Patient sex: M
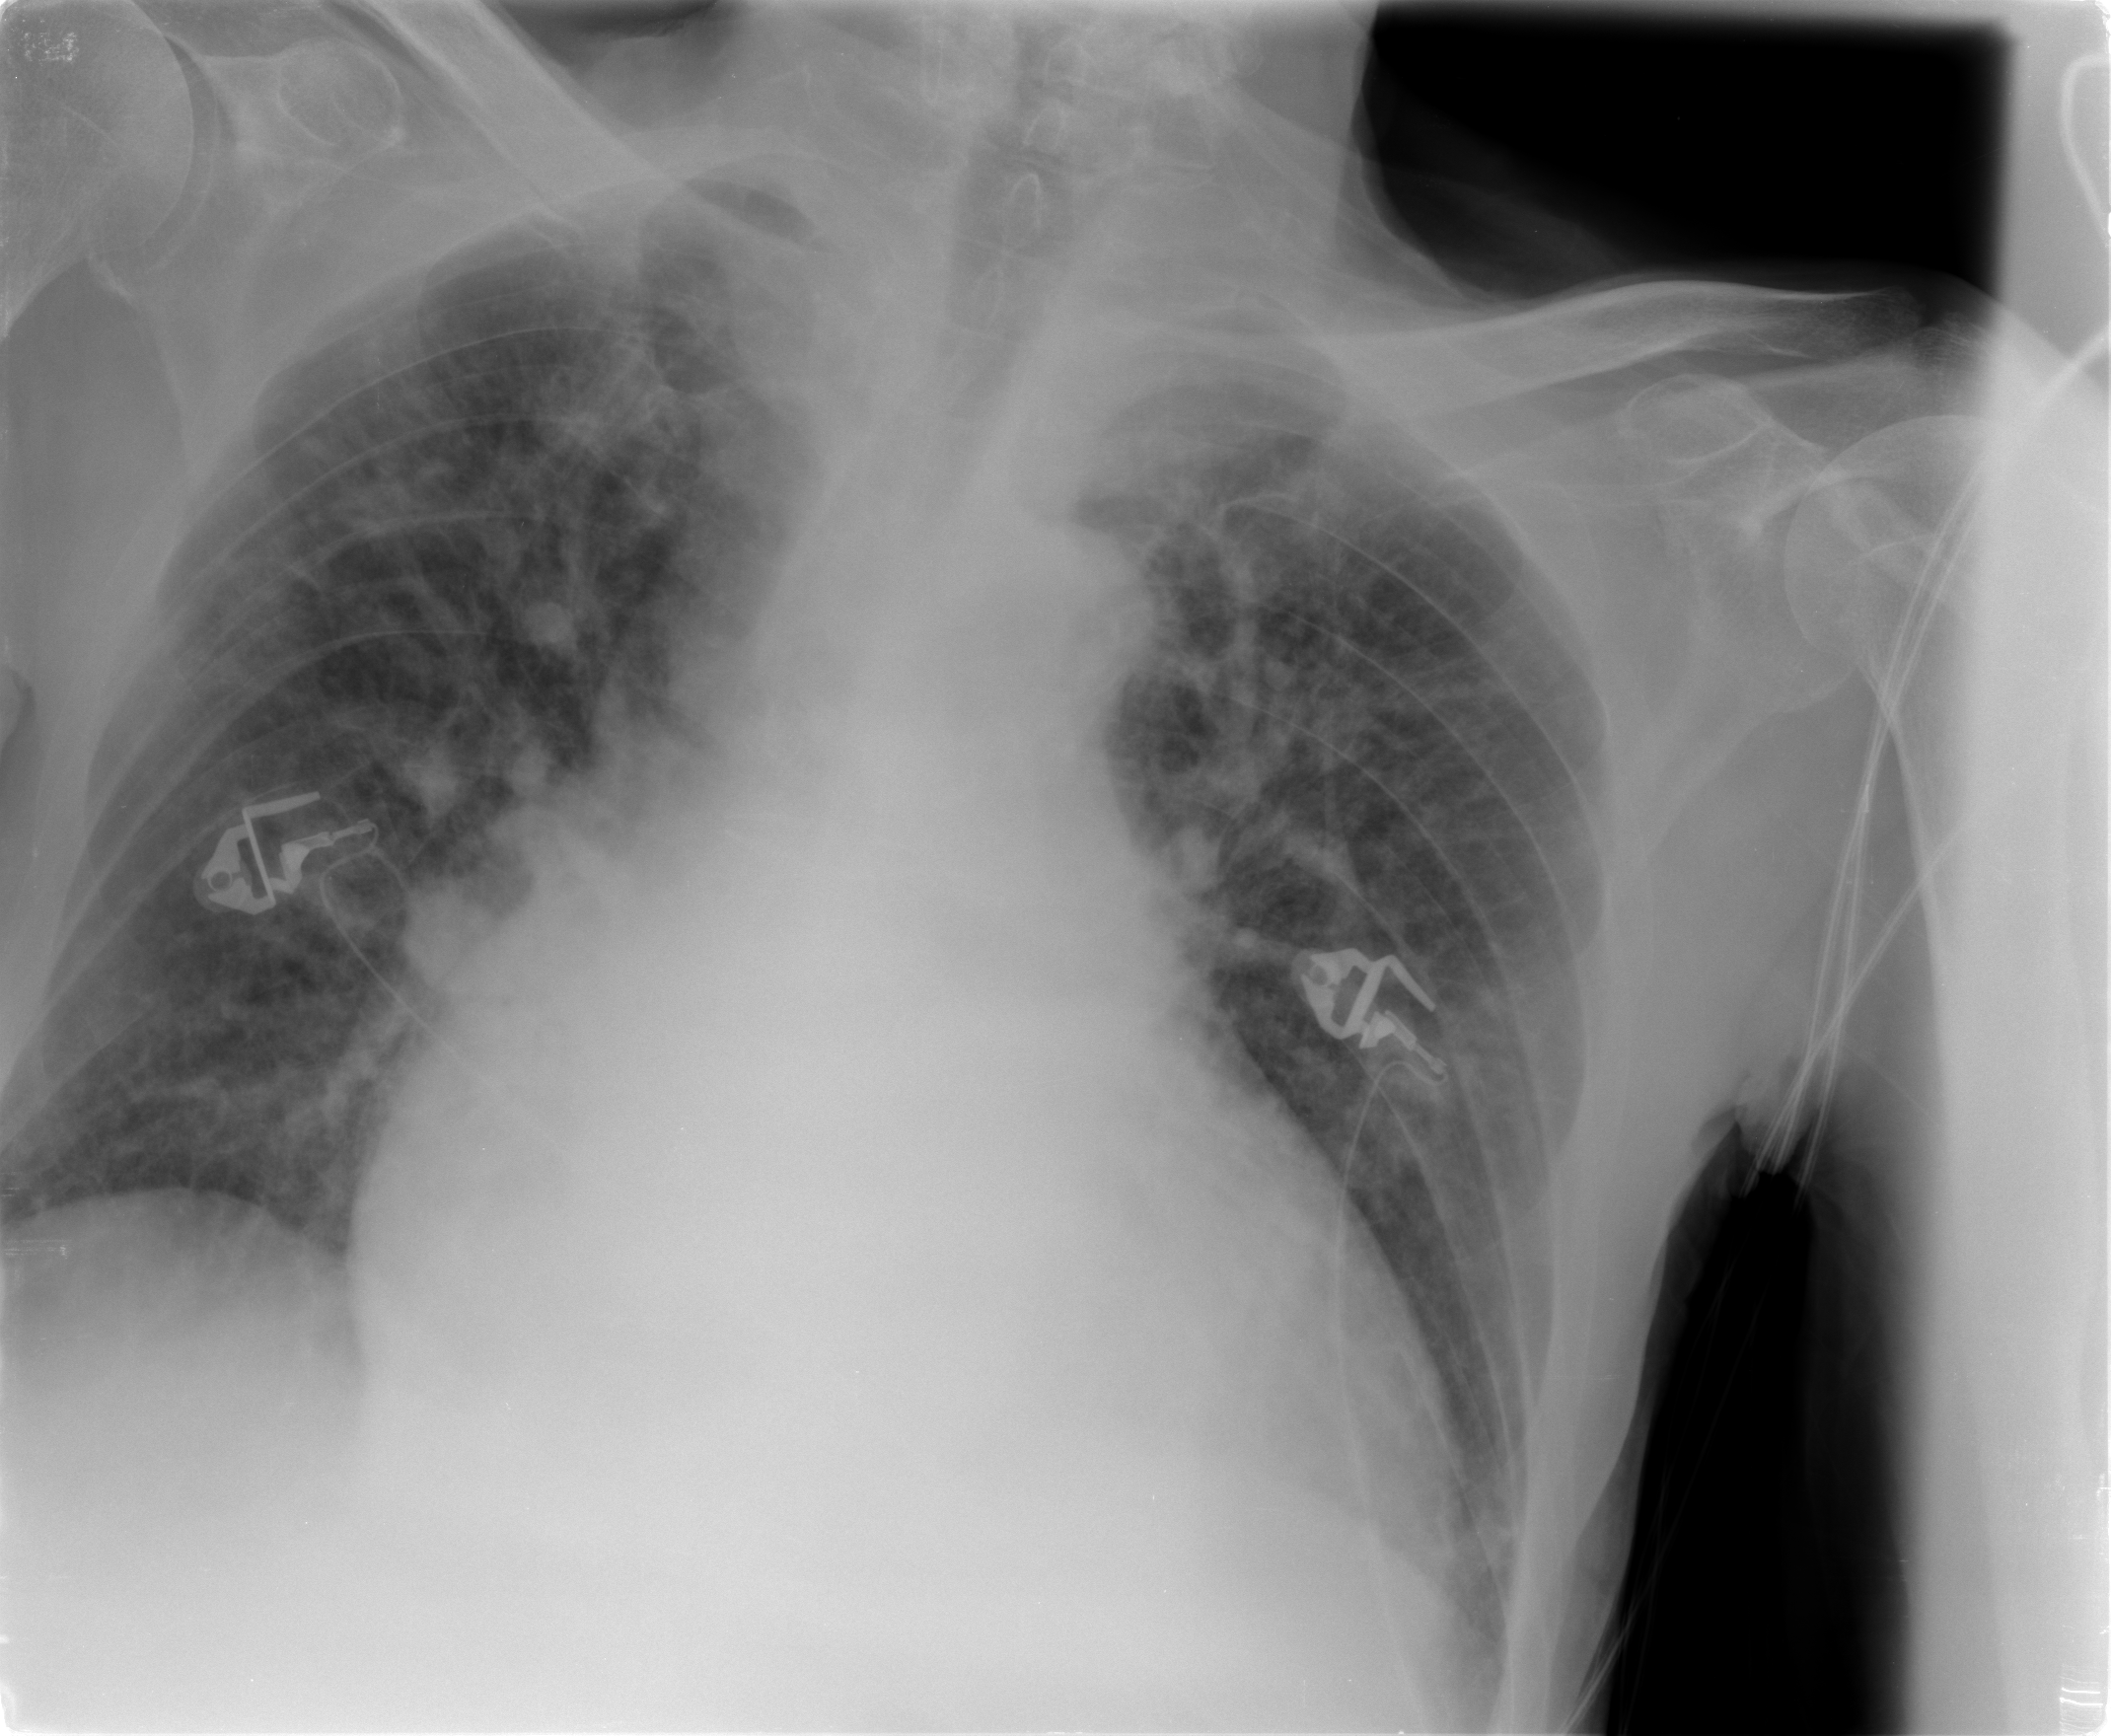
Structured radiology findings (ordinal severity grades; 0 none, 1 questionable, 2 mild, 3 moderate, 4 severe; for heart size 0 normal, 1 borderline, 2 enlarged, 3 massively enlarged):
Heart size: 3
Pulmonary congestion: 3
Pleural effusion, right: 0
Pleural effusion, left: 0
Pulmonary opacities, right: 2
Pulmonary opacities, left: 2
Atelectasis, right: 0
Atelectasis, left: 0